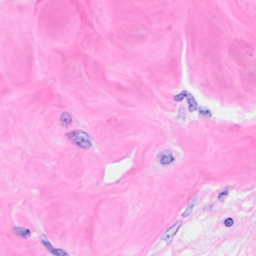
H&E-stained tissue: Breast